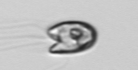
Label: flagellate_morphotype1